Question: I am having trouble replicating the picture for my assignment. I would appreciate any tips or solutions. I believe I have the general idea down, but I am having a hard time figuring out the math to replicate the image and doing everything in a single loop.
My program needs to meet these criteria:
1. Match the Image
2. Generate a random color for each pair of parabolic curve
3. Work with any width or height
4. Use a single loop to draw the entire figure.
Here is the image:

This is what I have tried so far
'''
public static final int WIDTH = 500;
public static final int HEIGHT = 500;
public static final int LINE_INCREMENT = 5;
public static void main(String[] args) {
DrawingPanel panel = new DrawingPanel(WIDTH, HEIGHT);
Graphics g = panel.getGraphics();
int d = 0;
int iterations = HEIGHT/LINE_INCREMENT;
Random rand = new Random();
int red = 0, green = 0, blue = 0;
red = rand.nextInt(128) + 128;
green = rand.nextInt(128) + 128;
blue = rand.nextInt(128) + 128;
g.setColor(new Color(red,green,blue));
for(int y = 0; y < iterations; y++) {
g.drawLine(0, d, d, HEIGHT);
g.drawLine(WIDTH, d, d, 0);
d += LINE_INCREMENT;
}
red = rand.nextInt(128) + 128;
green = rand.nextInt(128) + 128;
blue = rand.nextInt(128) + 128;
g.setColor(new Color(red,green,blue));
d = 0;
for (int x = 0; x < iterations/2; x++) {
g.drawLine(WIDTH/4, d + HEIGHT/4, d + WIDTH/4, HEIGHT - HEIGHT/4);
g.drawLine(d + WIDTH/4, WIDTH/4, WIDTH - WIDTH/4, d + WIDTH/4);
d += LINE_INCREMENT;
}
}
'''
The output:
<URL>
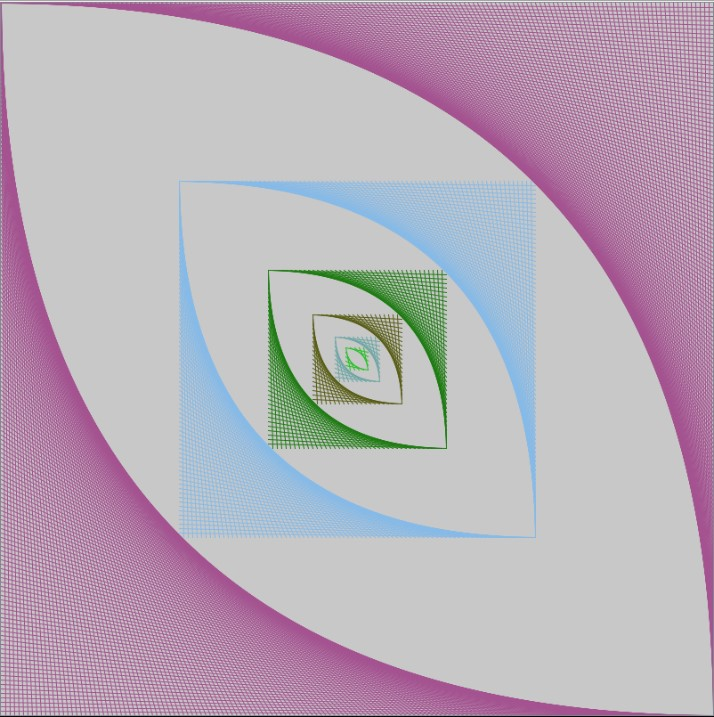
Answer: The way to implement it is by overriding 'paintComponent':
'''
import java.awt.BorderLayout;
import java.awt.Color;
import java.awt.Dimension;
import java.awt.Graphics;
import java.awt.Rectangle;
import java.util.Random;
import javax.swing.JFrame;
import javax.swing.JPanel;
public class ParabolicCurves extends JFrame {
private static final int SIZE = 600;
private static final int LINE_INCREMENT = 5;
private static final int NUM_OF_PATTERNS = 4;
private Random rand = new Random();
ParabolicCurves() {
setDefaultCloseOperation(DISPOSE_ON_CLOSE);
JPanel panel = new DrawingPanel(SIZE);
add(panel, BorderLayout.CENTER);
pack();
setVisible(true);
}
class DrawingPanel extends JPanel{
public DrawingPanel(int size) {
setPreferredSize(new Dimension(size, size));
setBackground(Color.WHITE);
}
@Override
public void paintComponent(Graphics g) {
super.paintComponent(g);
int red, green, blue, delta , iterations;
int height, width ,startX, startY, endX, endY ;
Rectangle boundingRrectangle = getBounds();
for(int pattern = 0 ; pattern < NUM_OF_PATTERNS; pattern++) {
red = rand.nextInt(128) + 128;
green = rand.nextInt(128) + 128;
blue = rand.nextInt(128) + 128;
g.setColor(new Color(red,green,blue));
height = (int) boundingRrectangle.getHeight();
width = (int) boundingRrectangle.getWidth();
startX = (int) boundingRrectangle.getX();
startY = (int) boundingRrectangle.getY();
endX = startX+width;
endY = startY+ height;
iterations = Math.min(width, height)/LINE_INCREMENT;
delta = 0;
for (int x = 0; x < iterations ; x++) {
g.drawLine(startX, startY+delta, startX+delta, endY);
g.drawLine(endX, startY+delta, startX+delta, startY);
delta += LINE_INCREMENT;
}
//change bounding rectangle
boundingRrectangle = new Rectangle(startX+(width/4),
startY+(width/4), width/2, height/2);
}
}
}
public static void main(String[] args) {
new ParabolicCurves();
}
}
'''
Output:
<URL>